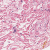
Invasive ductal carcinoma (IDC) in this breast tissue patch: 0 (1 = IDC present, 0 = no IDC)